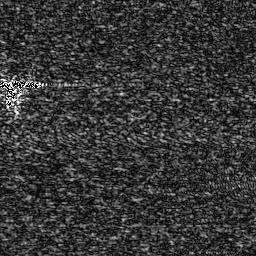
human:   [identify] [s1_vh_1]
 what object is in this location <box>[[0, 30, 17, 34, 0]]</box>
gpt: <ref>1 medium ship at the left</ref>